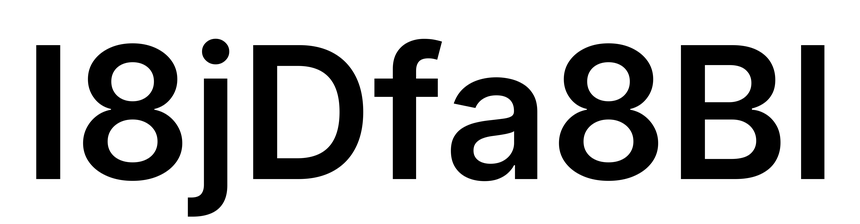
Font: Inter_SemiBold